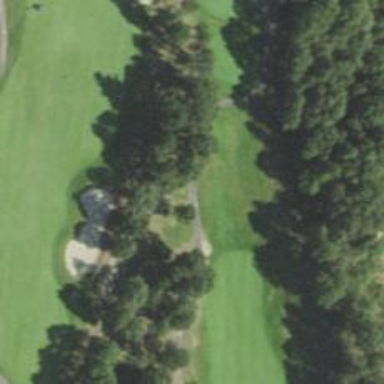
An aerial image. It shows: Path for golf carts.